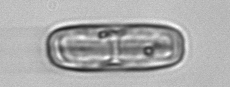
Label: Ephemera